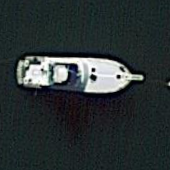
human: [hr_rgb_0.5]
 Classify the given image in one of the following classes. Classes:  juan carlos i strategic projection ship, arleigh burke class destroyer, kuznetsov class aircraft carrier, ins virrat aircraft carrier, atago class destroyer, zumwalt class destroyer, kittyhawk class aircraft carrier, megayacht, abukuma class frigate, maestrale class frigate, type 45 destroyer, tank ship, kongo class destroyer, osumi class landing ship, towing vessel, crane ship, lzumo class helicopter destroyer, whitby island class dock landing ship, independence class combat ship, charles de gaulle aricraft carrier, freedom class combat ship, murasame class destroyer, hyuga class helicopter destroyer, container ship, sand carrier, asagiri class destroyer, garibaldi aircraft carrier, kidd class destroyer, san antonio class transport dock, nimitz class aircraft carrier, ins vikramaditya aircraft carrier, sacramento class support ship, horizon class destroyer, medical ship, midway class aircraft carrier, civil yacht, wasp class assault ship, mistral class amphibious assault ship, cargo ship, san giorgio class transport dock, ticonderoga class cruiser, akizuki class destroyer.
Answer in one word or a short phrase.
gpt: Civil yacht